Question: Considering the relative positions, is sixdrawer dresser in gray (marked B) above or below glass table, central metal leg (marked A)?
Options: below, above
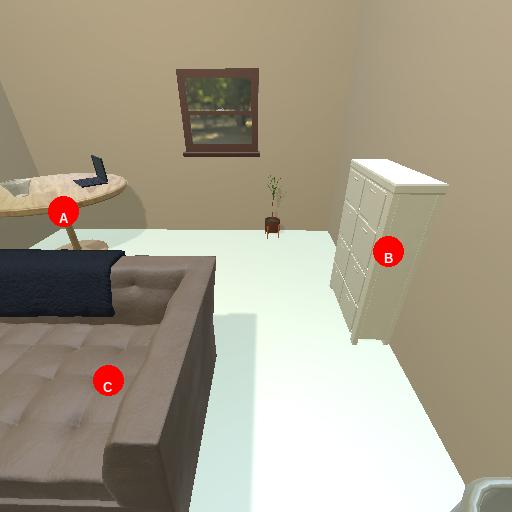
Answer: below